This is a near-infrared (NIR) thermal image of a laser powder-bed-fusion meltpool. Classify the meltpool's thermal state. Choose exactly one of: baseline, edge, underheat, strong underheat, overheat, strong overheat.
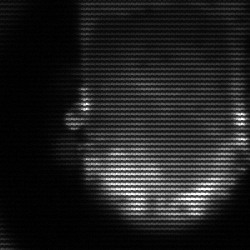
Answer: baseline